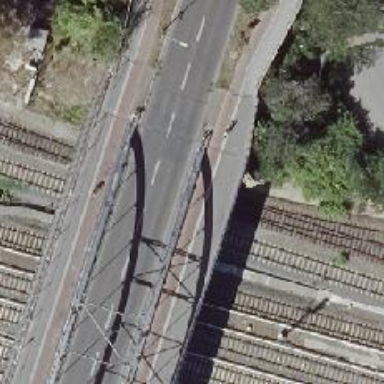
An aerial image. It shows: Railway switch with the turnout side on the left.